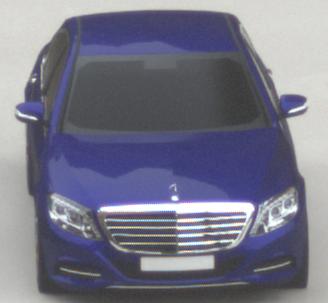
Make: Mercedes-Benz
Model: S 400 HYBRID
Detailed model: S-Class (222) Limousine
Model produced from: 2013/05
Model produced until: 2015/04
Doors: 4
Color: blue
Road condition: dry road
Daytime: midday
Contrast: low contrast